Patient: sex M, age 69
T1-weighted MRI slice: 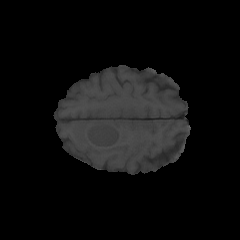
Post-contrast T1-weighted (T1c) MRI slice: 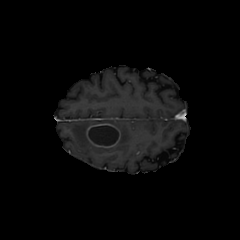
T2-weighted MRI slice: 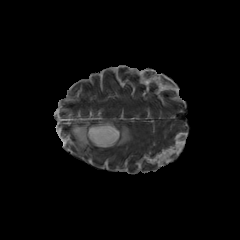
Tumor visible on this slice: yes
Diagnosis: Glioblastoma, IDH-wildtype
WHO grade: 4